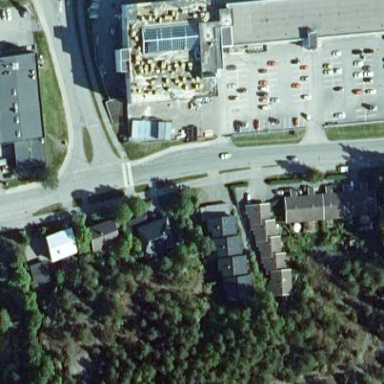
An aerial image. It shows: Mall building.